Aerial crown-view tile of a tropical tree (Barro Colorado Island, Panama), acquired 20250915:
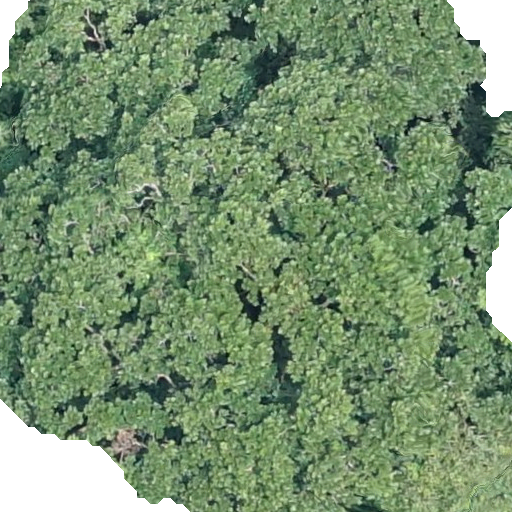
Species: Anacardium excelsum
GBIF accepted scientific name: Anacardium excelsum
Crown area: 423.913 m²